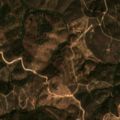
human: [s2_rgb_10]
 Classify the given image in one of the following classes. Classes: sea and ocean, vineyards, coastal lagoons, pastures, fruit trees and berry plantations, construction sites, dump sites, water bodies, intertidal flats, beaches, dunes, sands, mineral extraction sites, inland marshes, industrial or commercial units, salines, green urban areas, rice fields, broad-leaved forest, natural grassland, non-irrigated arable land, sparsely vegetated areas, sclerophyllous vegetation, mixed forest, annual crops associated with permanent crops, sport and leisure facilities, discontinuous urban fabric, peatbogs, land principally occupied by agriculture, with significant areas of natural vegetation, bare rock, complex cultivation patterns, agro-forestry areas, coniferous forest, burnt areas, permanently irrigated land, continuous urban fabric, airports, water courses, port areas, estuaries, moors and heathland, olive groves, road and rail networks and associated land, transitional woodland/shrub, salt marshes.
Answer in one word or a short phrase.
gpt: broad-leaved forest, sclerophyllous vegetation, transitional woodland/shrub